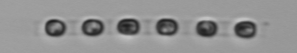
Label: Skeletonema